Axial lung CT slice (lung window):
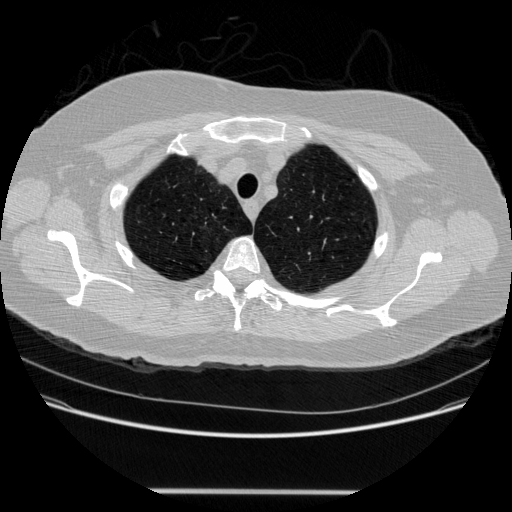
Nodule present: no